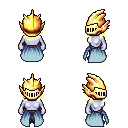
a pixel art fantasy rpg character, female body template, dark elf, purple skin, overskirt, robe skirt, gold long hairstyle, gold helm, four views (front, back, left, right), 2x2 character sprite sheet, small pixel art, hard edges, no anti-aliasing